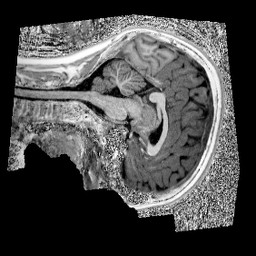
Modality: UNIT1
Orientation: sagittal
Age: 12
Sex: male
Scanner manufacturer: siemens
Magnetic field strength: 3 T
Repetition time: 4 s
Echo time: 0.00303 s